Question: Having an issue where the iPad cuts off content.
While the width exceeds the iPad resolution, I don't understand why it just doesn't add horizontal scrolling as opposed to the cut off.
Any insights as to how to best adapt for this would be greatly appreciated.
The site is <URL> and a screenshot is attached.
This is probably the part of the code at issue:
'''
#wrapper {
position:relative;
width: 1180px;
margin: 0 auto;
}
'''

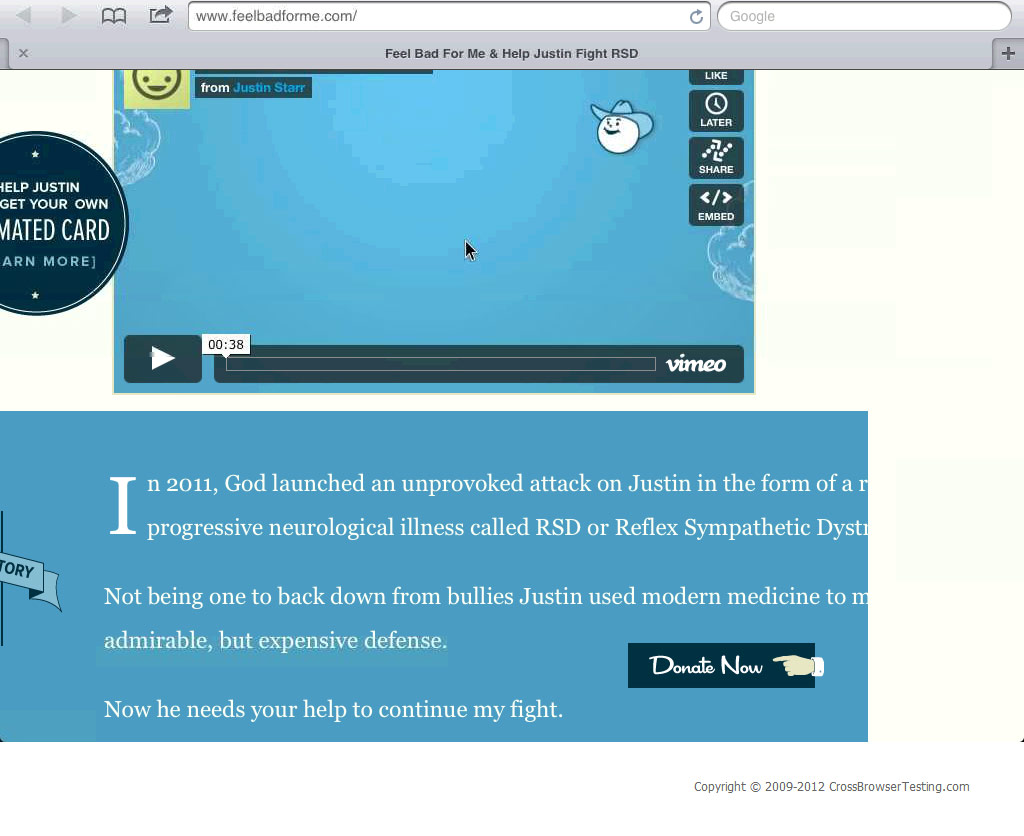
Answer: If you remove 'overflow:hidden' from your wrapper divs, you'll get the appearance you want. I just confirmed this using <URL> on my new iPad. After doing this, you'll want to reinstate the viewport clipping with the meta tag to prevent scrolling:
'<meta content="width=768px, minimum-scale=1.0, maximum-scale=1.0" name="viewport">'
Interestingly, something in your code is restricting the width of your '<body>' element. Tracking that down might yield a better solution.